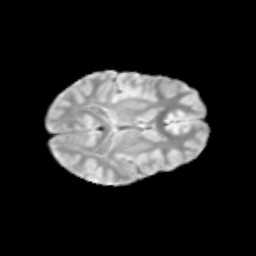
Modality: T2w
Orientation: axial
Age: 10
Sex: male
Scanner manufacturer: siemens
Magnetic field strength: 3 T
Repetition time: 3.8 s
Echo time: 0.07 s